Field crop: maize
Growth stage: 2
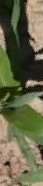
Species: maize